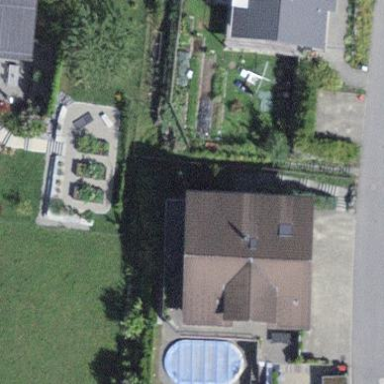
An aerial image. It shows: Simple house.